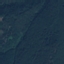
Label: Forest